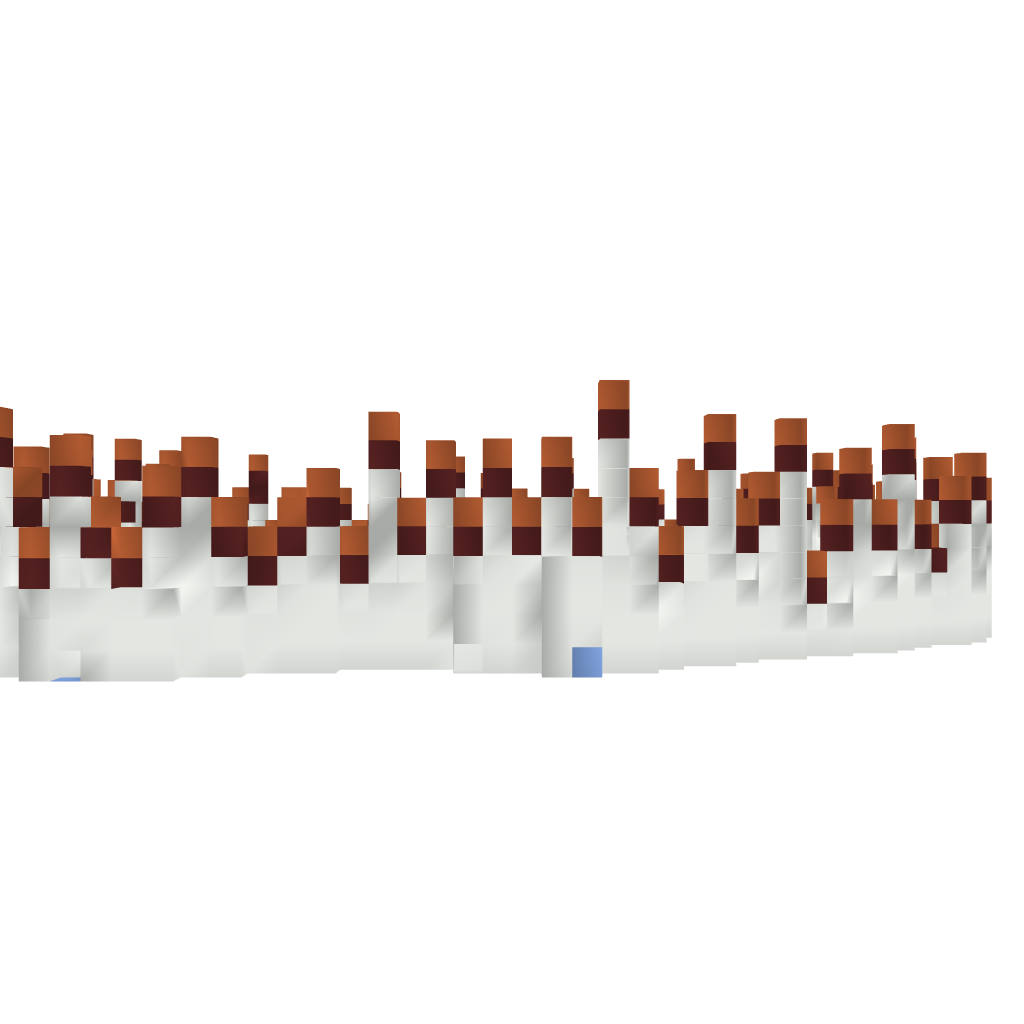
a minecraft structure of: Ice Arena